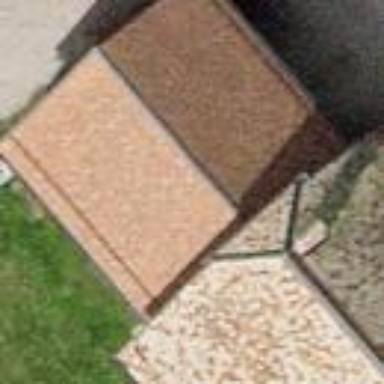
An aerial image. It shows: Shed building.